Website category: auto
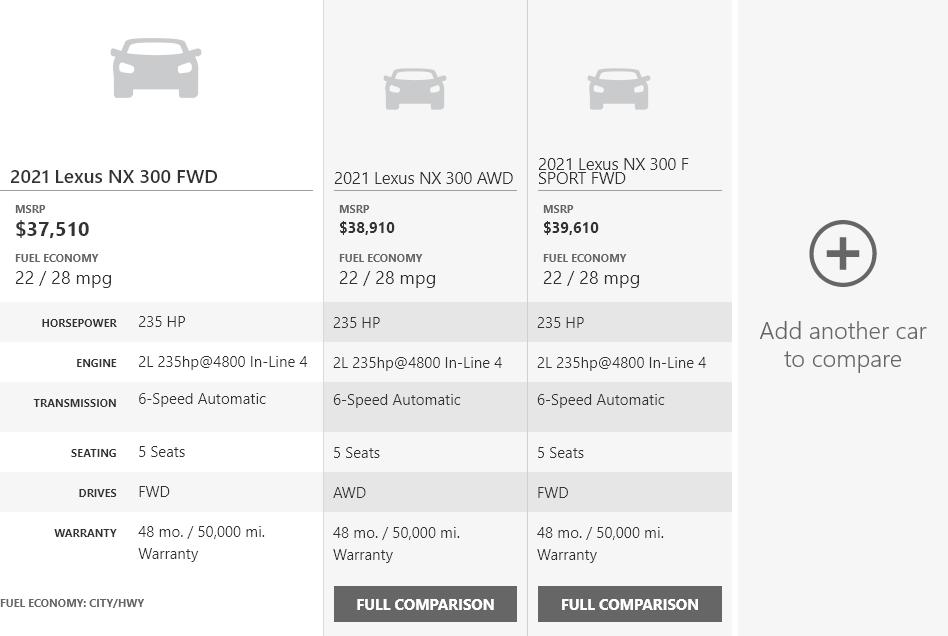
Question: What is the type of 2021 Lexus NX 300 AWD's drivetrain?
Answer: AWD

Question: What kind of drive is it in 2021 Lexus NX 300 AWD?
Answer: AWD

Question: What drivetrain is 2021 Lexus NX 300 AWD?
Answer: AWD

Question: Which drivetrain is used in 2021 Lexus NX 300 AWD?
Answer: AWD

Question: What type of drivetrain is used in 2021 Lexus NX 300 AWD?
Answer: AWD

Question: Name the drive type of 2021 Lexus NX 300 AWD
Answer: AWD

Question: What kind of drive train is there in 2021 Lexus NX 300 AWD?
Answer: AWD

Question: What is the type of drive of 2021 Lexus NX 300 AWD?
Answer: AWD

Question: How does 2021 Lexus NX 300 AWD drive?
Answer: AWD

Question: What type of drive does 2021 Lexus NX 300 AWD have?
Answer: AWD

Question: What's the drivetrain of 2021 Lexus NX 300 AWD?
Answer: AWD

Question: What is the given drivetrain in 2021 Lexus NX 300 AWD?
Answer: AWD

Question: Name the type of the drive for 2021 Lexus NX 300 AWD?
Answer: AWD

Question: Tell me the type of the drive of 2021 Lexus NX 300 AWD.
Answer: AWD

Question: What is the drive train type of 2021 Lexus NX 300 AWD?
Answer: AWD

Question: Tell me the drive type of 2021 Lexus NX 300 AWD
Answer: AWD

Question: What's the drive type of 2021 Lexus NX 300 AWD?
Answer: AWD

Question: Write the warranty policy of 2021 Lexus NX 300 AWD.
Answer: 48 mo. / 50,000 mi. Warranty

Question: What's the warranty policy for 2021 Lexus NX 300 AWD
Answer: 48 mo. / 50,000 mi. Warranty

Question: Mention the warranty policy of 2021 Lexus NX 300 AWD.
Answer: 48 mo. / 50,000 mi. Warranty

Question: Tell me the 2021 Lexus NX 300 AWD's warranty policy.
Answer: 48 mo. / 50,000 mi. Warranty